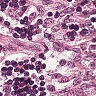
Metastatic tissue present: no